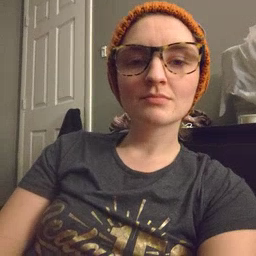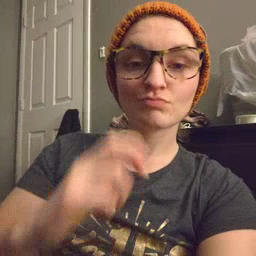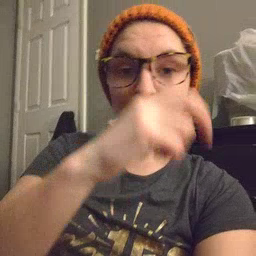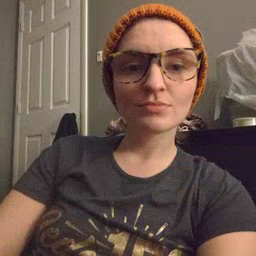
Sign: stairs